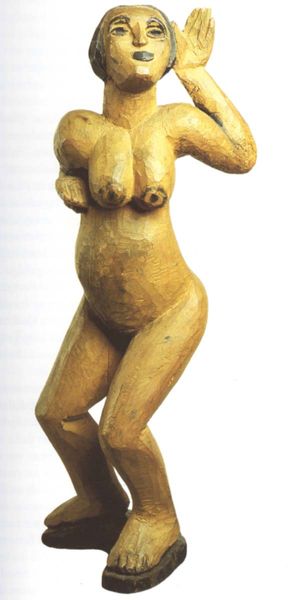
Titel: Tanzende Frau
Künstler: Ernst Ludwig Kirchner
Schlagwörter: akt, hand, kopf, nackt, weiß, kirchner, bewegung, busen, finger, frau, frisur, holz, mund, ohr, schwarz, tanz, arm, gesicht, sockel, stehen, figur, haare, stehend, tanzen, lippen, skulptur, beine, schwung, bewegen, brüste, füße, hocke, weiblich, bauch, plastik, knie, bemalt, schnitzerei, aufmerksam, freundlich, ritual, geschnitzt, schnitzen, hören, skultur, lauschen, lauschend, horchen, oberschenkelö, ohrhören